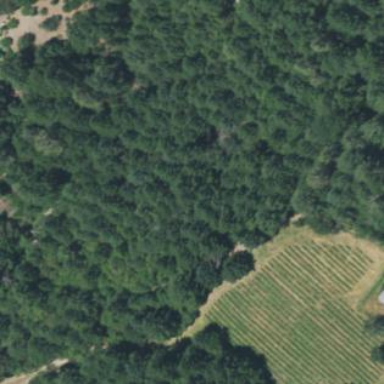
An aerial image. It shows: Vineyard where grapes are grown.